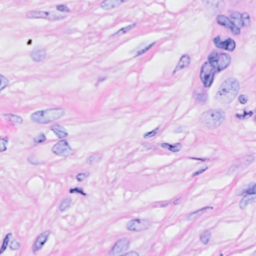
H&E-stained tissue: Breast